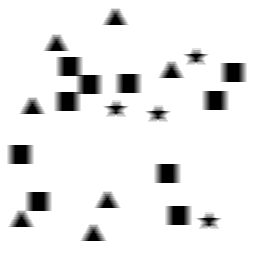
Squares: 10
Triangles: 7
Stars: 4
Total shapes: 21